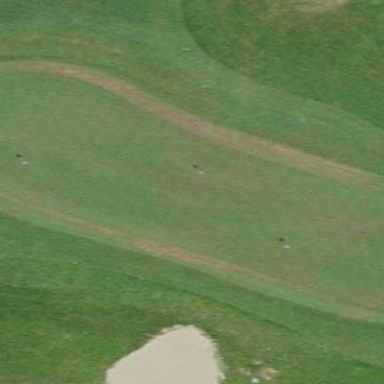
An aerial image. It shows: Green golf area with grass land use.